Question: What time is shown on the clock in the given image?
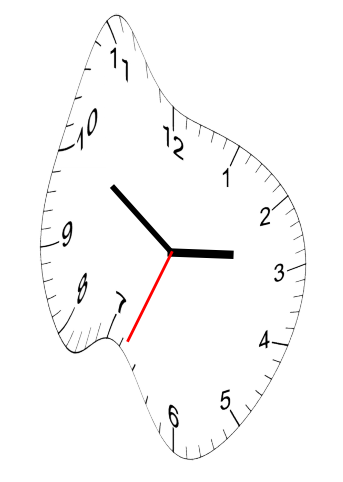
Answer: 02:50:34